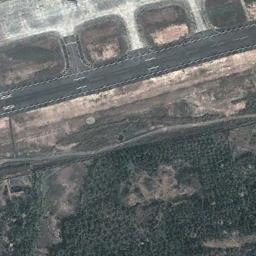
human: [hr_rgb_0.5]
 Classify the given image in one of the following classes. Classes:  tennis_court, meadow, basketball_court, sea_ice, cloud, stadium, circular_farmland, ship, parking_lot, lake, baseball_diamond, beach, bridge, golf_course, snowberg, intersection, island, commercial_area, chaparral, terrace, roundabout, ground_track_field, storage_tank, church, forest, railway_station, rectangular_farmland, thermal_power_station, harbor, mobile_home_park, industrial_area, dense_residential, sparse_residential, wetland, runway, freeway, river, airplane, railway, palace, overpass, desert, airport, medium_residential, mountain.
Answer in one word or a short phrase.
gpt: runway